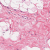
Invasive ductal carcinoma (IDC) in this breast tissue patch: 0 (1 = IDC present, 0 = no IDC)